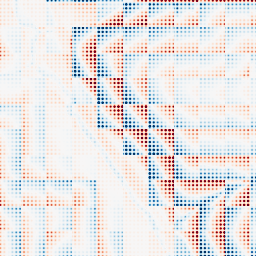
Category: wavelet
Decomposition family: wavelet_biorthogonal
Decomposition parameters: wavelet: bior1.3
level: 5
Upsampling method: sinc_hamming
Upsampling parameters: scale: 8
kernel_size: 4
Upsampling scale: 8